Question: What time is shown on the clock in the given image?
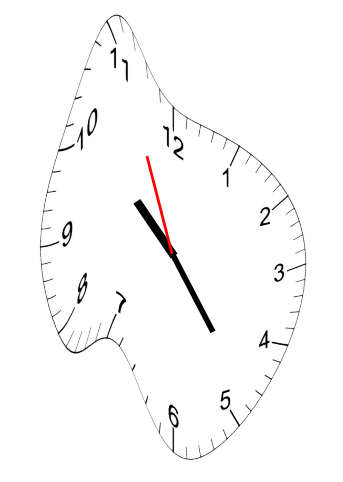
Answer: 10:23:56